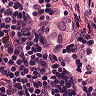
Metastatic tissue present: no